Question: I'm trying to publish an app to google play, and it won't allow me, it says:
'''
You uploaded an APK signed with a certificate that is not valid.
You need to sign tour APK with certificate that is currently valid.
'''
Screenshot:

How do I remedy this error?
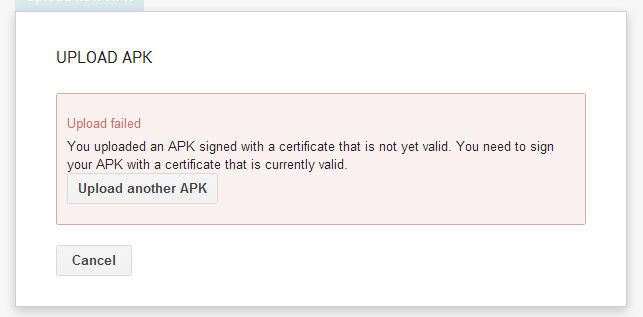
Answer: Solved it by changing the system date of my computer. I set it to today - 2 days and created a new keystore, tried to upload and it worked.